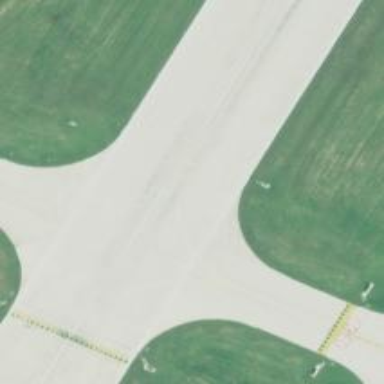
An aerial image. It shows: Image of taxiway at airport.